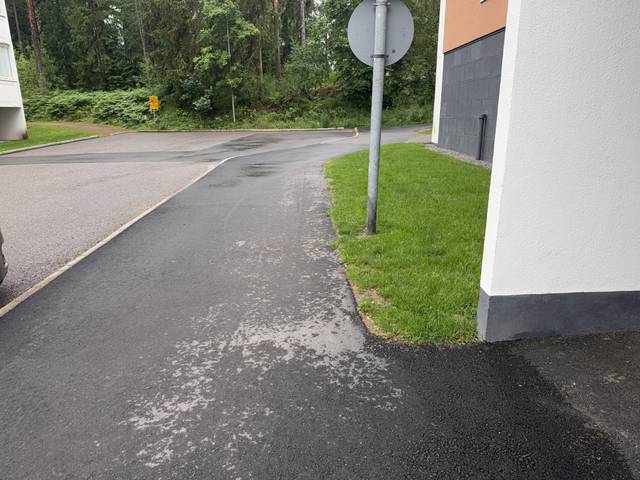
Region: Finland
Coordinates: 60.414, 25.101